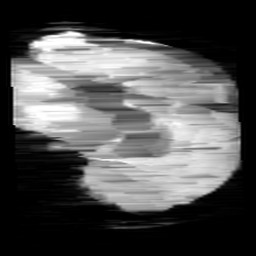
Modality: minIP
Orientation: sagittal
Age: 9
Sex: male
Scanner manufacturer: siemens
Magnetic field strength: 3 T
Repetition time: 0.027 s
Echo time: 0.02 s